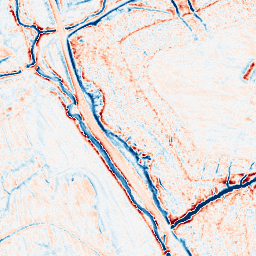
Category: edge_preserving
Decomposition family: anisotropic_diffusion
Decomposition parameters: iterations: 50
kappa: 10
gamma: 0.05
Upsampling method: cubic_catmull_rom
Upsampling parameters: scale: 2
Upsampling scale: 2